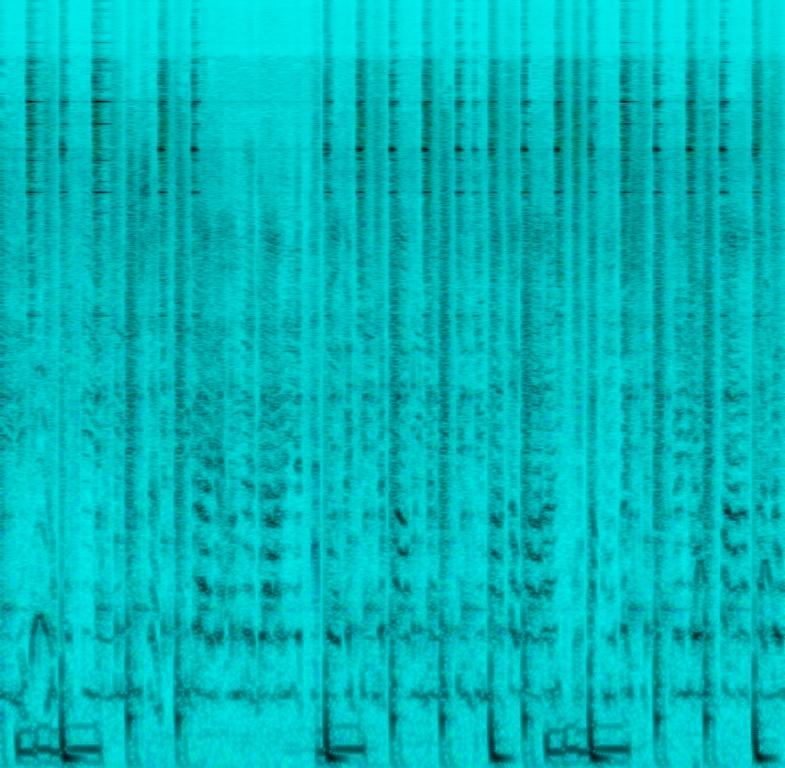
This rap song features a male voice rapping in a foreign language. This is accompanied by programmed percussion playing a simple beat. The bass plays the root note of the chord in sets of 3 strokes. The same note is played through the song in sets of three. A repetitive plucked synth sound is played in loop. Quirky sounds are heard in the background. This song has a defiant mood. This song can be played in a gangster movie.